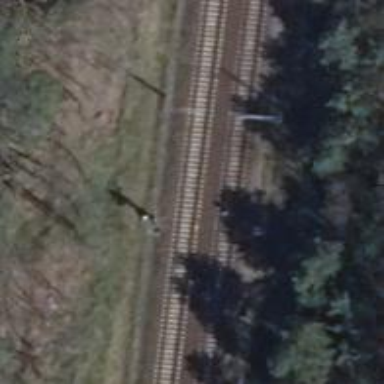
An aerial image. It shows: Light railway signal with light crossing form.